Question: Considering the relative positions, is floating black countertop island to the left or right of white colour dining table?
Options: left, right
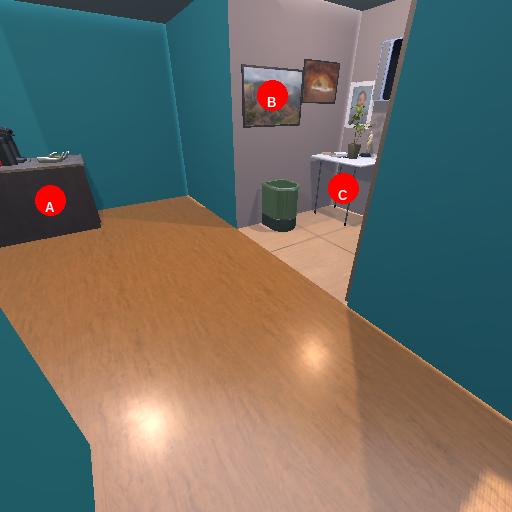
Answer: left